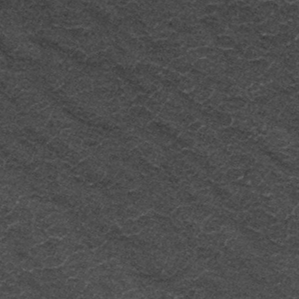
Label: frost